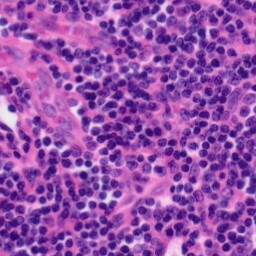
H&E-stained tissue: Tonsil